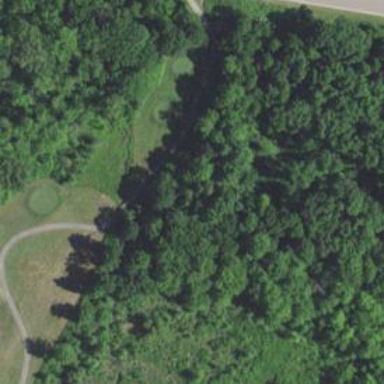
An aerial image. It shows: Service road on bridge designed for golf cartpath.